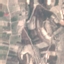
Land use / land cover: PermanentCrop